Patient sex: M
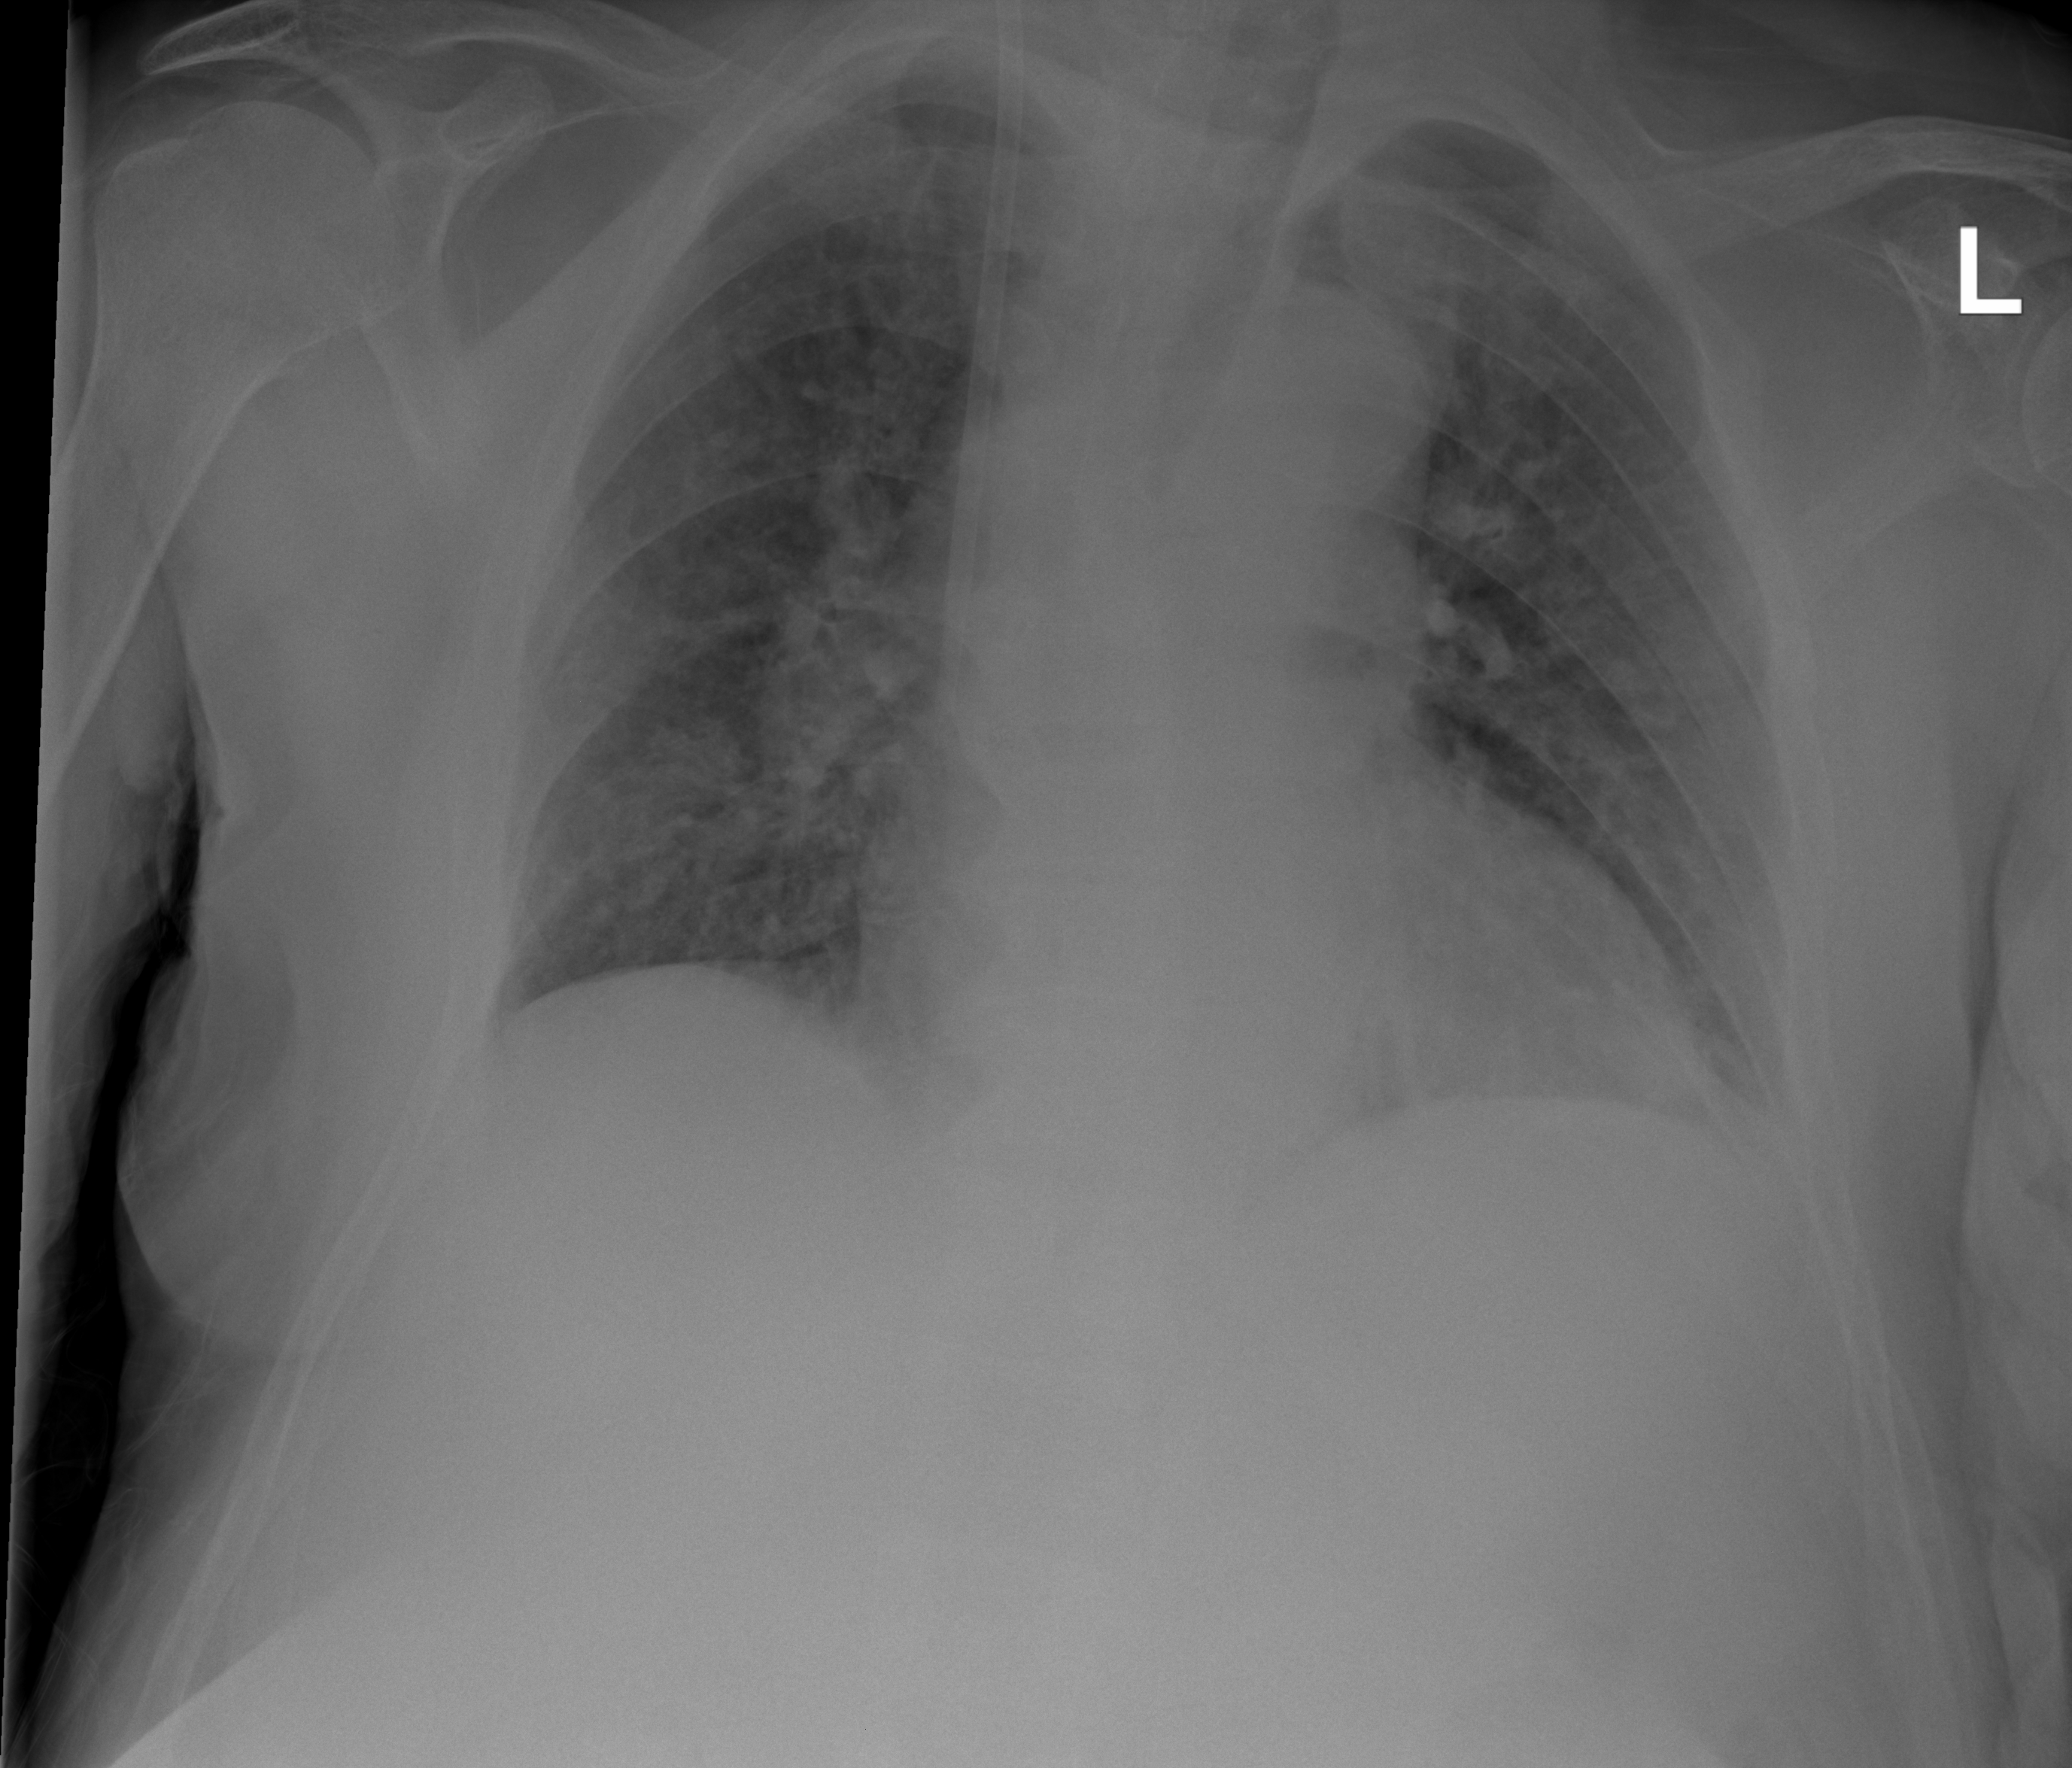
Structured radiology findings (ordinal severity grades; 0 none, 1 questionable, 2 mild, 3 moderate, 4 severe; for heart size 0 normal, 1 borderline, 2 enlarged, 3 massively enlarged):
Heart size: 1
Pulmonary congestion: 2
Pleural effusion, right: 0
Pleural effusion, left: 0
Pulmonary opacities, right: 2
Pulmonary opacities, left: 2
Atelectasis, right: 0
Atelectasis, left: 0